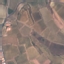
Land use / land cover: PermanentCrop